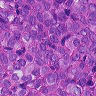
Metastatic tissue present: yes